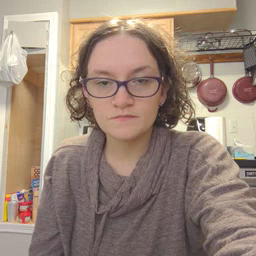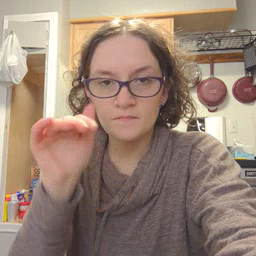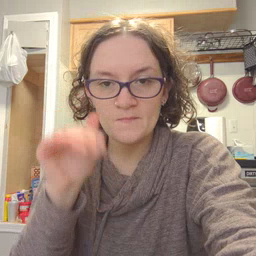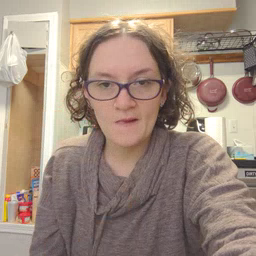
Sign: bye